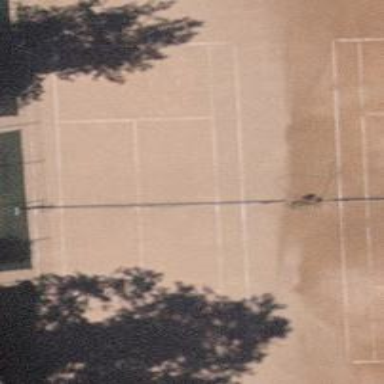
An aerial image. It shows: Clay tennis court in leisure land pitch.